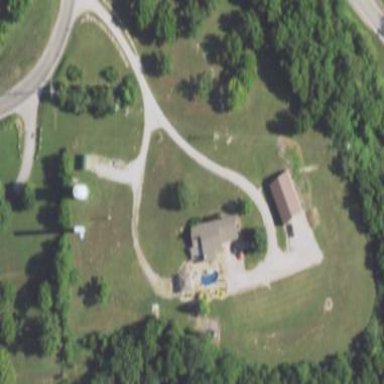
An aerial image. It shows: Driveway leading to service road.